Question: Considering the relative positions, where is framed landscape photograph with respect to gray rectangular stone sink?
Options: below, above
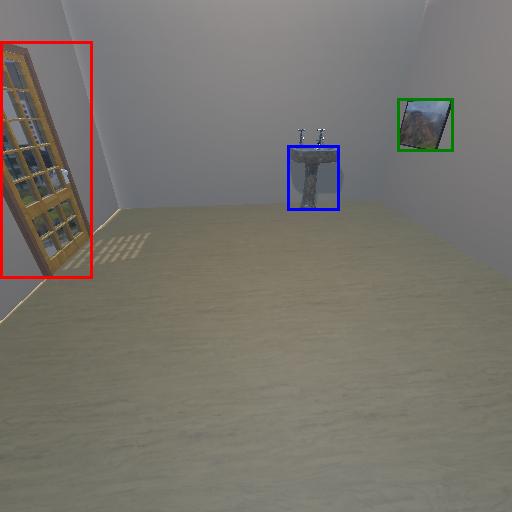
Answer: below